Question: I am new to iOS programming and just need a small help.
I am trying to use core data and create a simple insert where there is a one to many relation ship.
My very simple core data structure looks like this

Now in the code i have created NSManagedObject subclass as well and am able to create this objects individually. All i need help is how do i create the relationship. My code is is
Xcode generated Father.swift
'''
class Father: NSManagedObject {
@NSManaged var name: String
@NSManaged var fatherToChild: NSSet
}
'''
Xcode generated Child.swift
'''
class Child: NSManagedObject {
@NSManaged var name: String
@NSManaged var child_father: NSManagedObject
}
'''
My Add Data method:
'''
func addData(){
var appDel: AppDelegate = UIApplication.sharedApplication().delegate as AppDelegate
var context: NSManagedObjectContext = appDel.managedObjectContext!
var fatherEntity = NSEntityDescription.entityForName("Father", inManagedObjectContext: context)
var newFather = Father(entity: fatherEntity, insertIntoManagedObjectContext: context)
newFather.name = "Daddy"
var childEntity = NSEntityDescription.entityForName("Child", inManagedObjectContext: context)
var child1 = Child(entity: childEntity, insertIntoManagedObjectContext: context)
child1.name = "child1"
var child2 = Child(entity: childEntity, insertIntoManagedObjectContext: context)
child2.name = "child2"
//How to map these 2 childs to father? Need help in code here!
context.save(nil)
}
'''
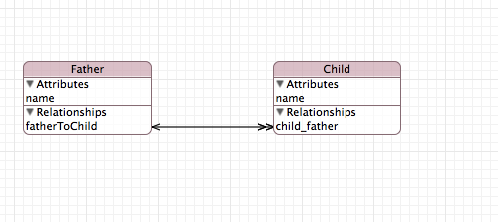
Answer: All you have to do is to set the relationship from Child to Father:
'''
child1.child_father = newFather
child2.child_father = newFather
'''
This automatically updates the (inverse) relationship in 'newFather'.